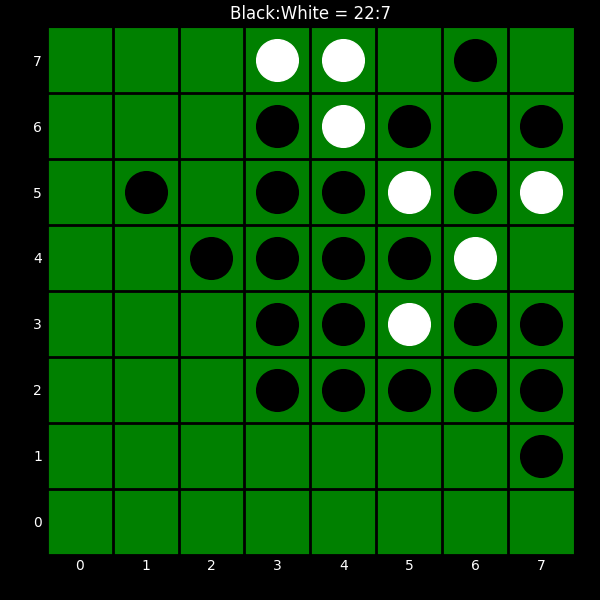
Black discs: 22
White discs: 7